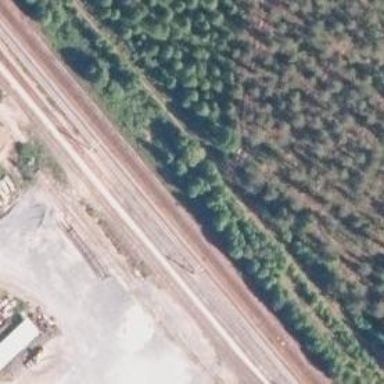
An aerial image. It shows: Continuous rail railway with electrified contact line.